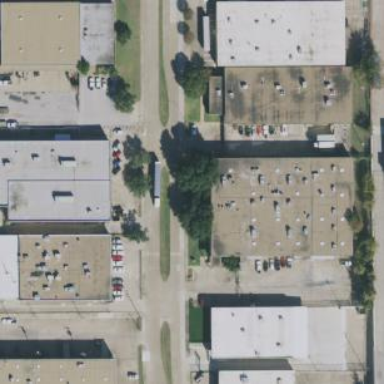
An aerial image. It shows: Warehouse.